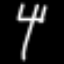
Label: fork